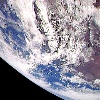
Label: cloud